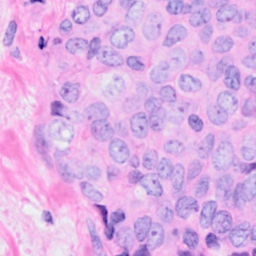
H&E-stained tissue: Breast